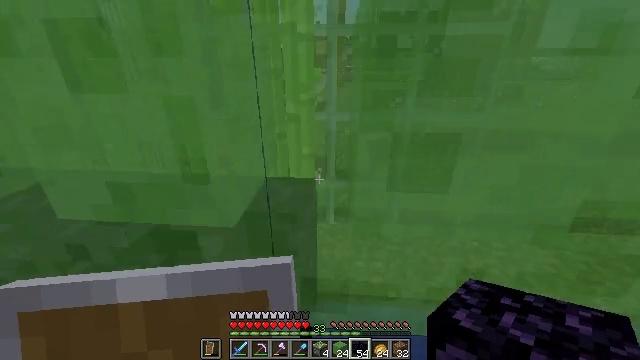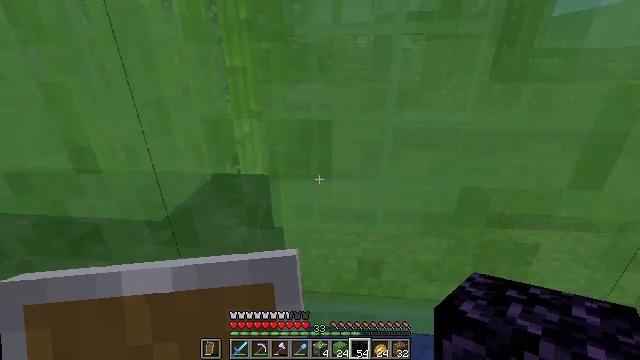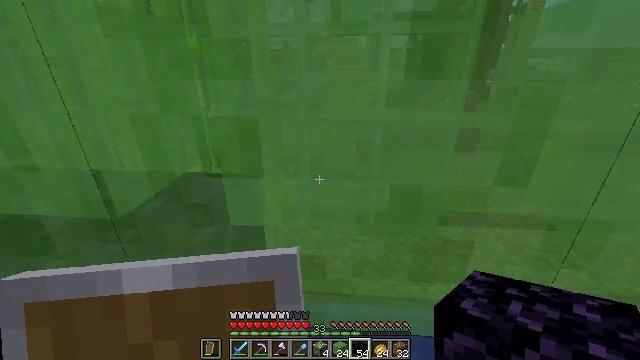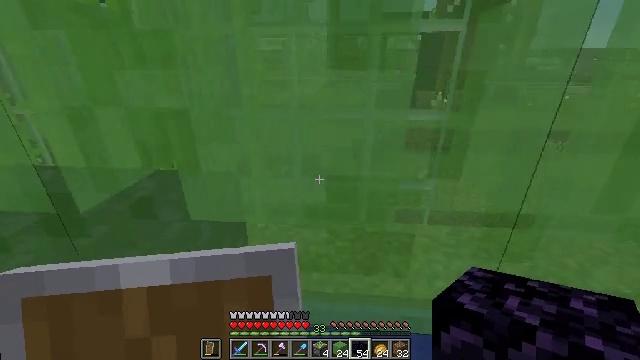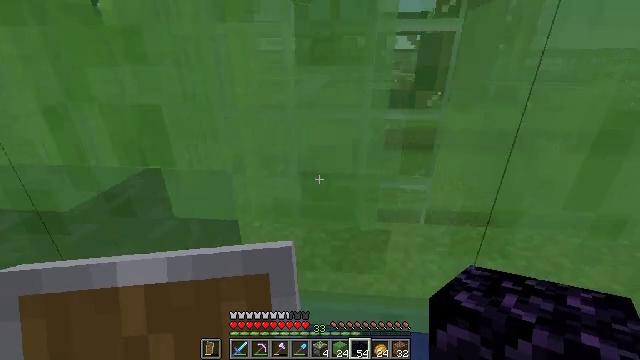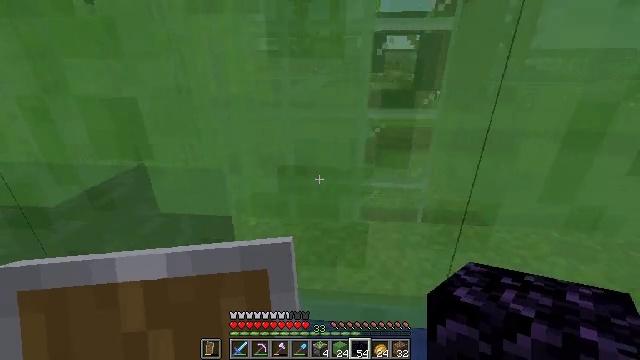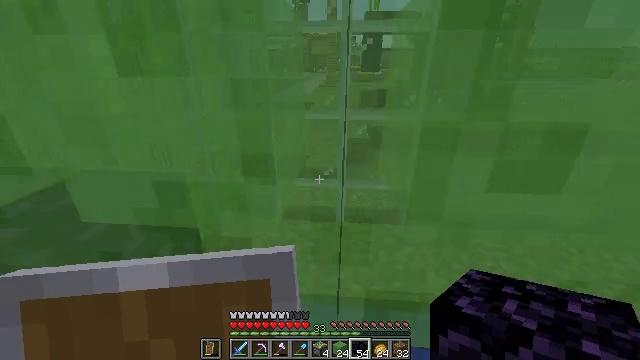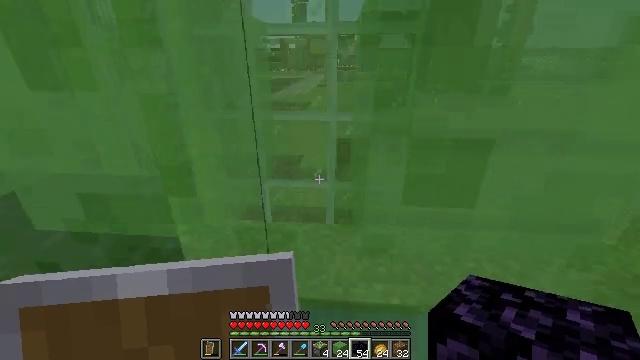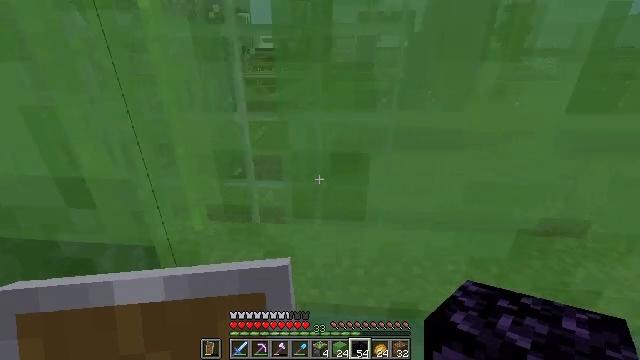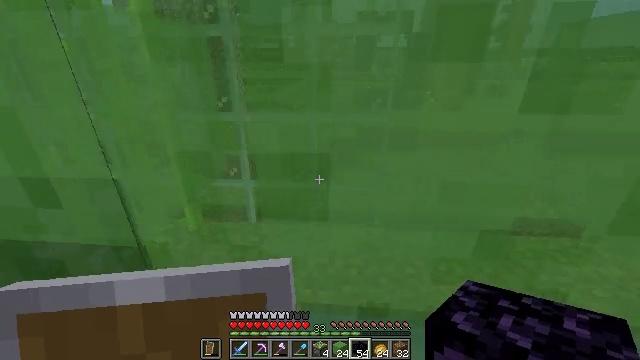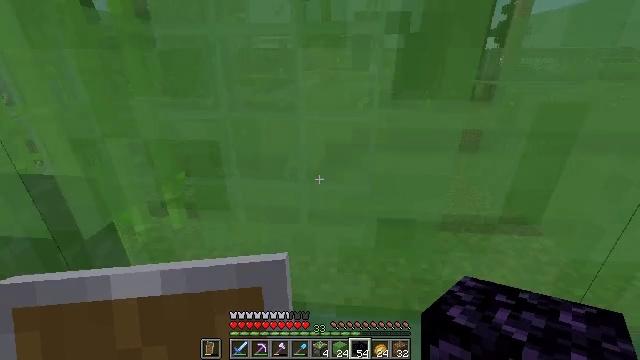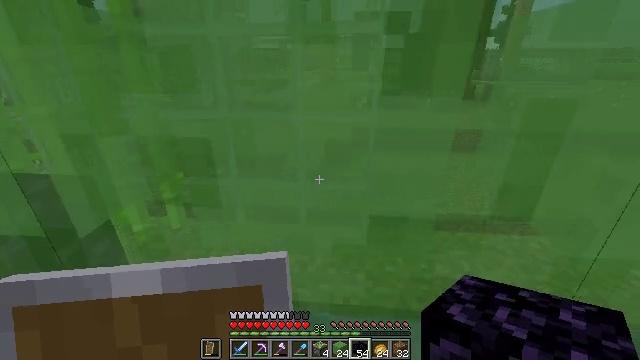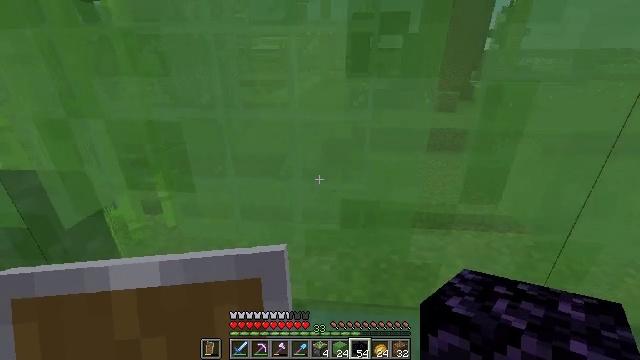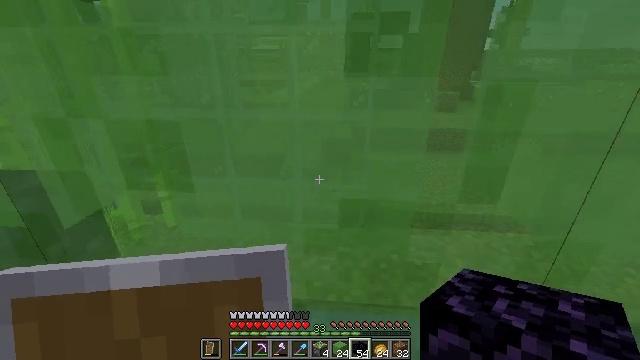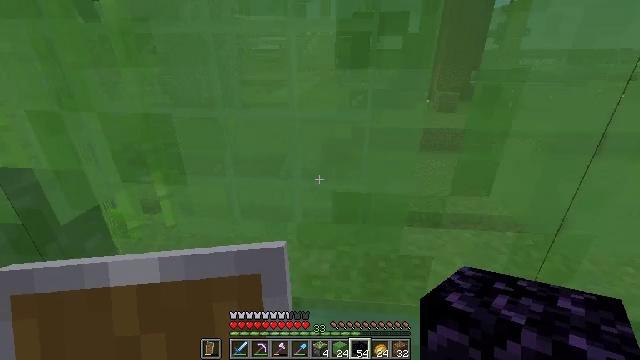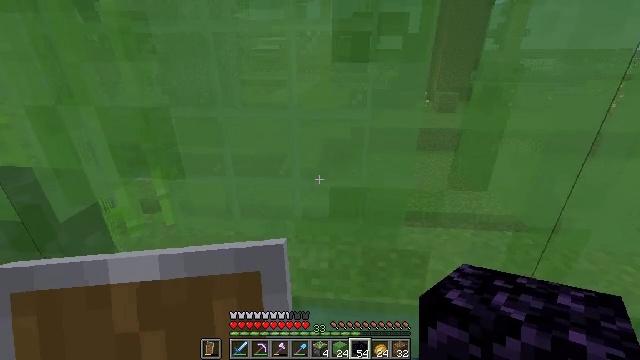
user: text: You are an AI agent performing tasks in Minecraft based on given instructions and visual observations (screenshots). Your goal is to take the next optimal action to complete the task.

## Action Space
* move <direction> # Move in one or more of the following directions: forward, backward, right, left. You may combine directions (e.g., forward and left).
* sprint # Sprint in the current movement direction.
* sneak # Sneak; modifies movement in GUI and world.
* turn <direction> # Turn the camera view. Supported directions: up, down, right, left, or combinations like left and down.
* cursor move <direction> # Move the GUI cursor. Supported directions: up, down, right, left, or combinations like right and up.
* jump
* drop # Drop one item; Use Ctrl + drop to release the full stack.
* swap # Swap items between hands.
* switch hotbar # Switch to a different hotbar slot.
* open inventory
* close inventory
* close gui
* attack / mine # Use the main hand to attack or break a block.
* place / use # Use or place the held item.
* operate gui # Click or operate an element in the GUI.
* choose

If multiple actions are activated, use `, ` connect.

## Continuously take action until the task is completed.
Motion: motion action
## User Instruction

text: Mine the slime block with your hand or tool.
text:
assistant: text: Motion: move right
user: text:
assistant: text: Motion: no_op
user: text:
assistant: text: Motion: no_op
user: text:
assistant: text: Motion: no_op
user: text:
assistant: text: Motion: move right
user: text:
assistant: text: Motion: move right
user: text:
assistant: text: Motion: move right
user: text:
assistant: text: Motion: move right
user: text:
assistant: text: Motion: no_op
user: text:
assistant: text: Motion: no_op
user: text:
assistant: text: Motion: no_op
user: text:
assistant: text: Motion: no_op
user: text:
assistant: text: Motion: no_op
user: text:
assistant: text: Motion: no_op
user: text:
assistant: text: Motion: no_op
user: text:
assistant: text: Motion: no_op
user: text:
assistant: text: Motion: no_op
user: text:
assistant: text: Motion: no_op
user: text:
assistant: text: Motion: no_op
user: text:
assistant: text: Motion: no_op
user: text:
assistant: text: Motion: no_op
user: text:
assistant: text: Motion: no_op
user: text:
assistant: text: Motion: no_op
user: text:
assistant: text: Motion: no_op
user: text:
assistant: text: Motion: no_op
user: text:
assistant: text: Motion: no_op
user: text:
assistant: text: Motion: no_op
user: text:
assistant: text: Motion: no_op
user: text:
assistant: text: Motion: no_op
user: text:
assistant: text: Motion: move right